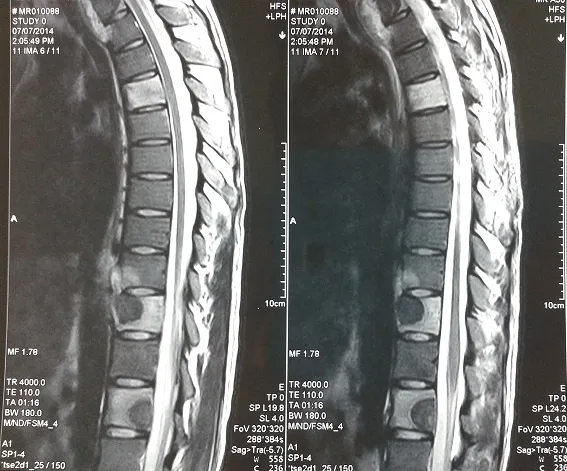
The specific performance of bone destruction in T1, T4, T5, T10 and T12 vertebral bodies and they look like a round of bone destruction.
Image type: radiology (mri)